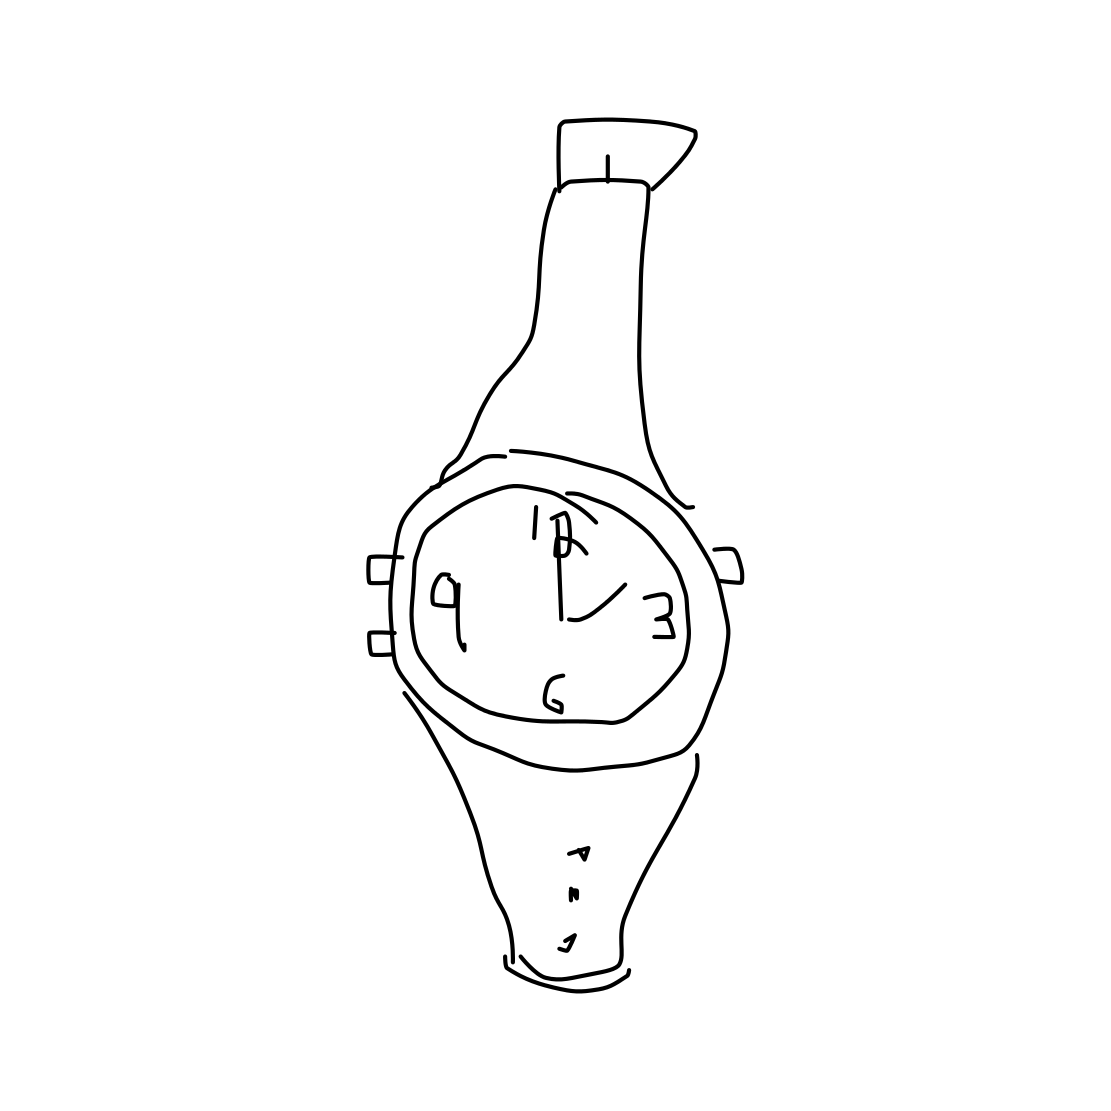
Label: wrist-watch